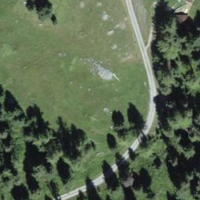
EUNIS habitat code: 43
Species observed at this site:
Aporia crataegi
Capreolus capreolus
Stauroderus scalaris
Nucifraga caryocatactes
Garrulus glandarius
Arcyptera fusca
Falco tinnunculus
Gymnadenia conopsea
Periparus ater